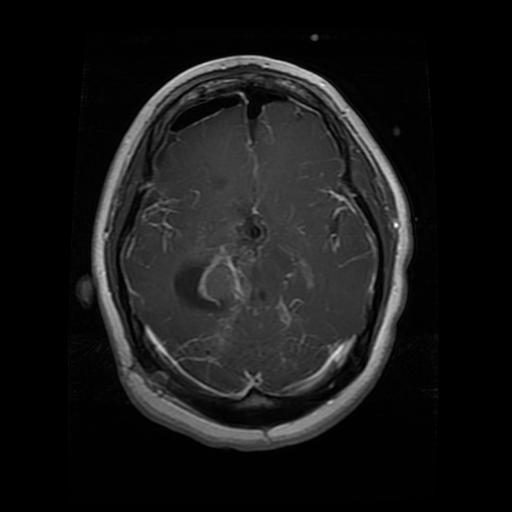
Label: glioma